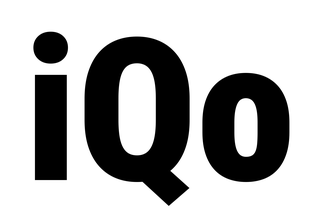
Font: Roboto_Condensed_Black